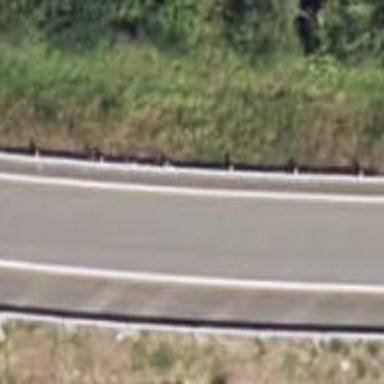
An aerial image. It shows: Trunk link highway.